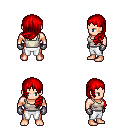
a pixel art fantasy rpg character, male body template, human, light skin, white pirate shirt, white pants, red left-swept hairstyle, metal gloves, four views (front, back, left, right), 2x2 character sprite sheet, small pixel art, hard edges, no anti-aliasing